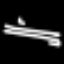
Label: line